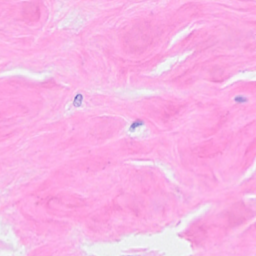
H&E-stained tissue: Breast